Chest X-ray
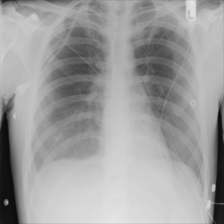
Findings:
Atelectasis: negative
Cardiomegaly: negative
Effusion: negative
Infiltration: negative
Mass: negative
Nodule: negative
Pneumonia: negative
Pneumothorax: negative
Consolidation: negative
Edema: negative
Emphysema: negative
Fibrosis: negative
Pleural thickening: negative
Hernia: negative